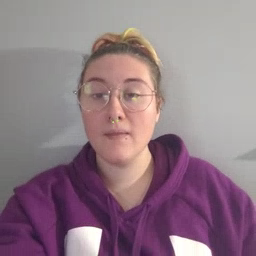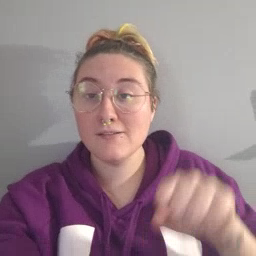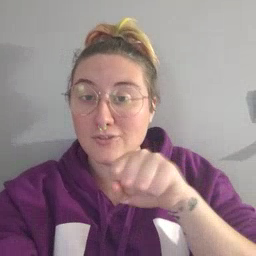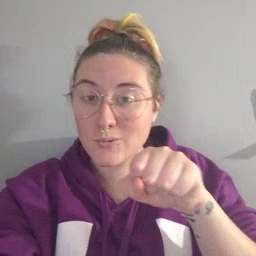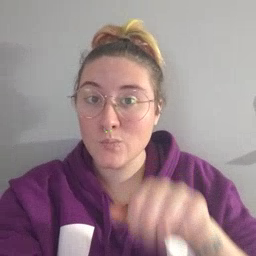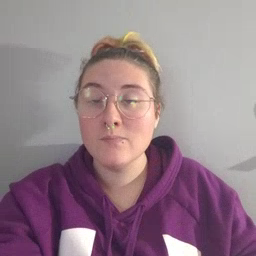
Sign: shoe